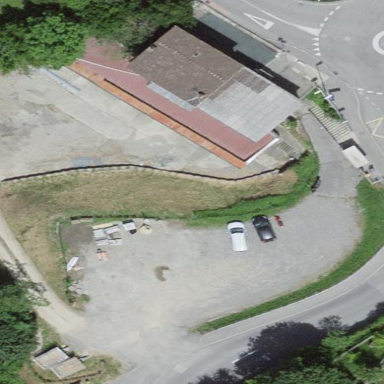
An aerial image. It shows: Parking area with pebblestone surface.